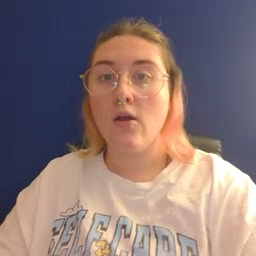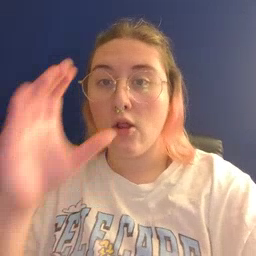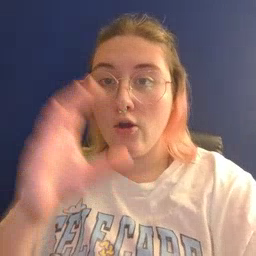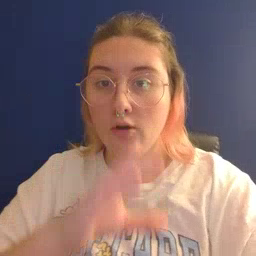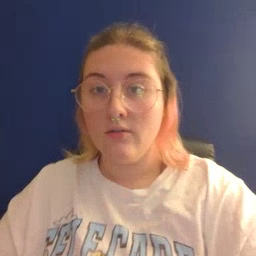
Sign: look